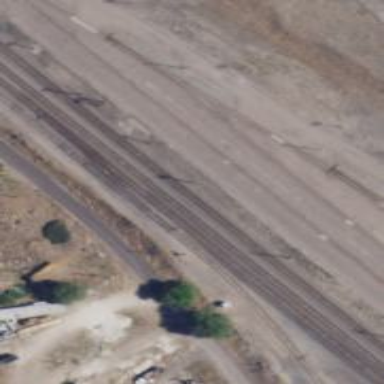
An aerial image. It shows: Railway siding with rails.